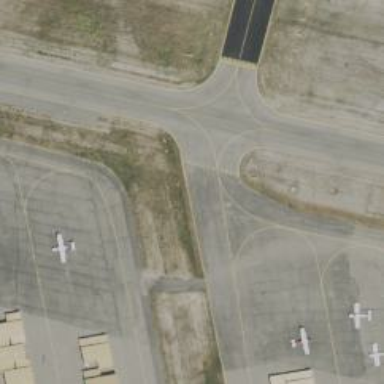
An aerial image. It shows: View of taxiway at the airport.